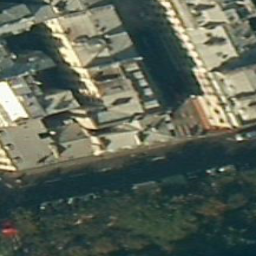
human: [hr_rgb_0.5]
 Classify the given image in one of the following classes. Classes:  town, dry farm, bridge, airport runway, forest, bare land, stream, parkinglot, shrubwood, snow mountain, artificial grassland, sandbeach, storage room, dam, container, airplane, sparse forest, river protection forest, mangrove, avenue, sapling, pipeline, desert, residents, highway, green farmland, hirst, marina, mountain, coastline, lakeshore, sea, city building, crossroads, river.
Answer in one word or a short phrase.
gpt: city building